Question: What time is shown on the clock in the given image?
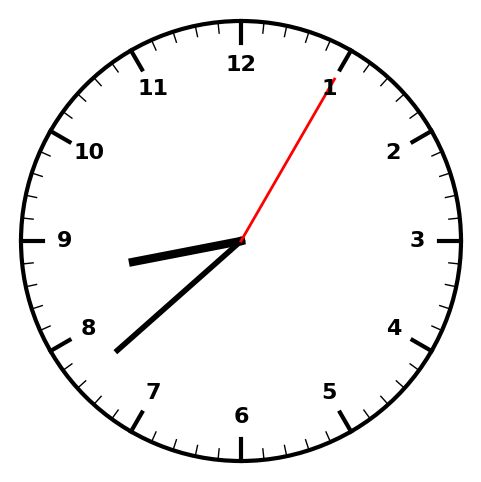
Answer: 08:38:05